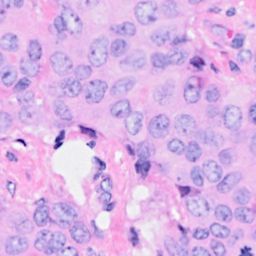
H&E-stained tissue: Breast